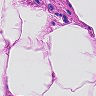
Metastatic tissue present: no